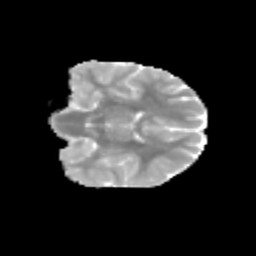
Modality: MD
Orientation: coronal
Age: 12
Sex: female
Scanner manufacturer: siemens
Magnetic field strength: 3 T
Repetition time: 3.8 s
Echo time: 0.07 s